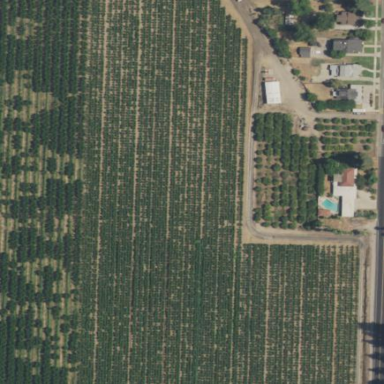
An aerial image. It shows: Orchard filled with peach trees.